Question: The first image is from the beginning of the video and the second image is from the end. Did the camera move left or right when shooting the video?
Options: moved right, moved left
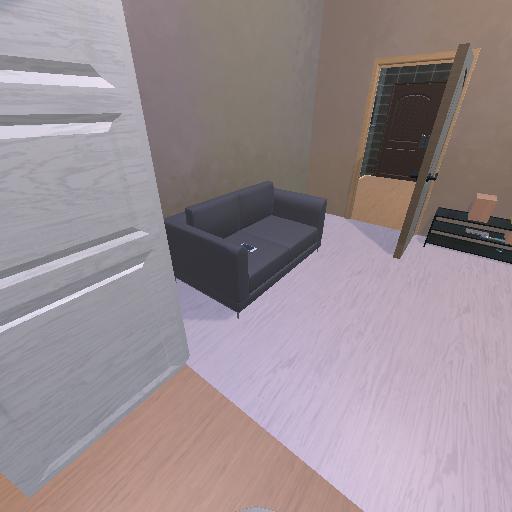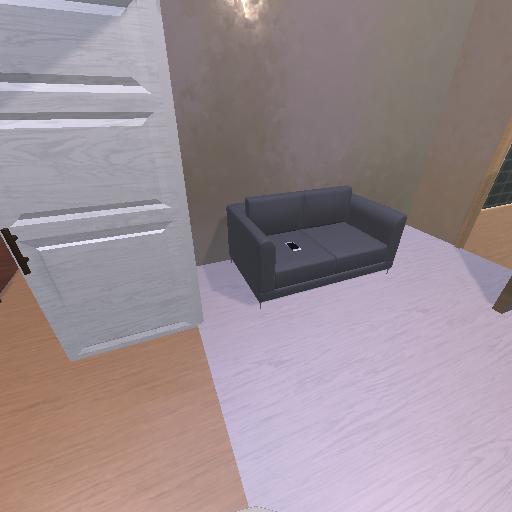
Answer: moved right